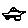
Label: car